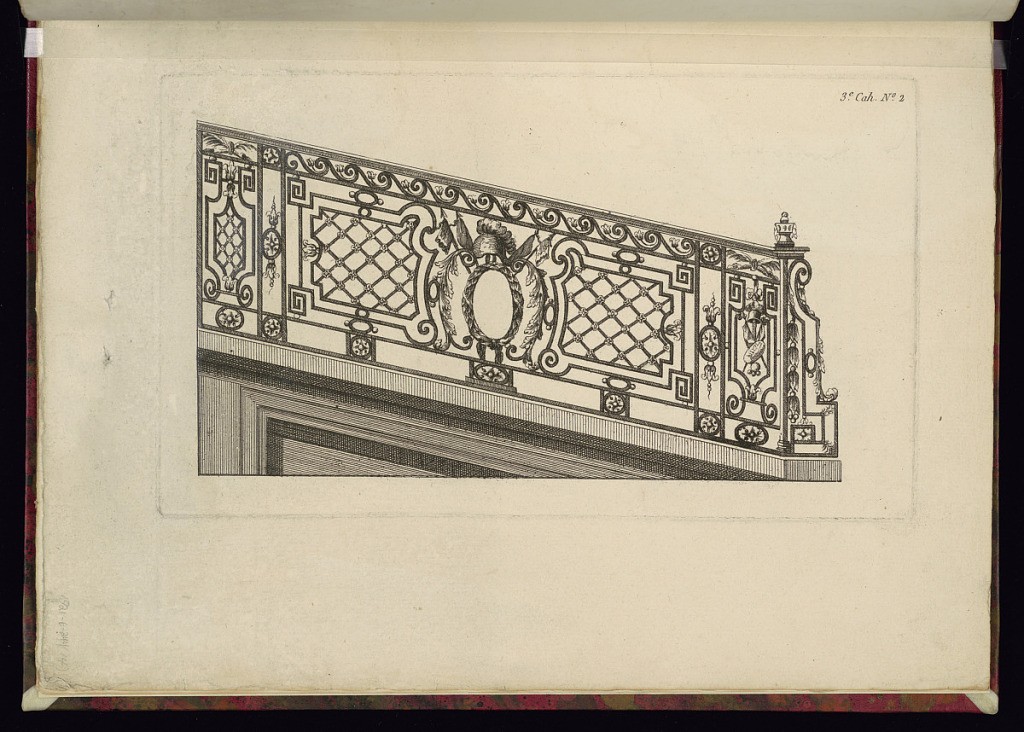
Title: Design for an Iron Banister
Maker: Gabriel Bonthomme, France, active ca. 1775
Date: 1777
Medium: Etching and engraving on paper
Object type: Print
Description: Design for an iron banister with decorative motifs a wave pattern at the handrail and a cental oval comprised of bound leaves above which is a helmet and flags. The plate is numbered but not signed.